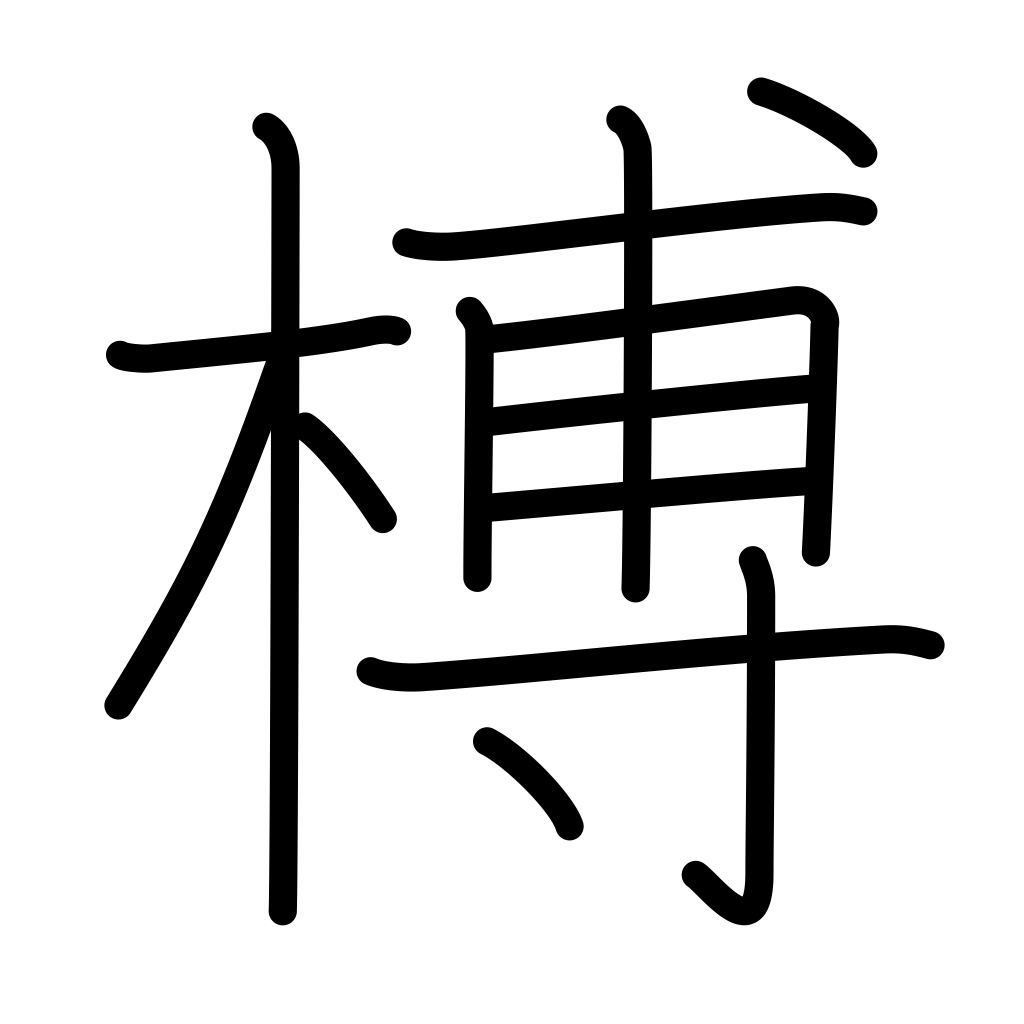
Meaning: unbarked lumber